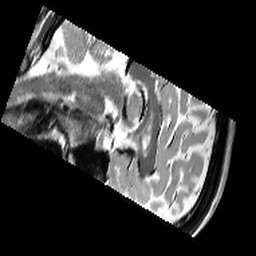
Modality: T2w
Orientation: sagittal
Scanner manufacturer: siemens
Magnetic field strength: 3 T
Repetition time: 9.86 s
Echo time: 0.05 s